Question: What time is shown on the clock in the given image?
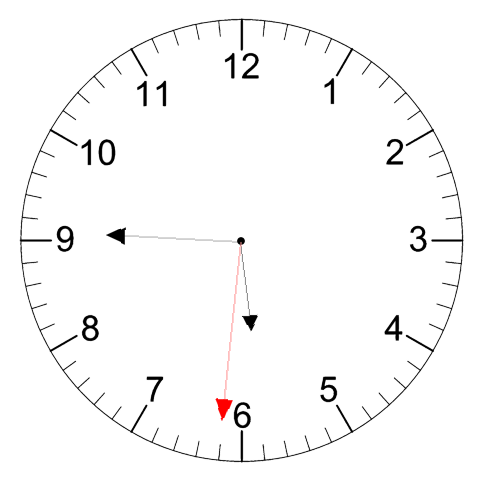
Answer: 05:45:31